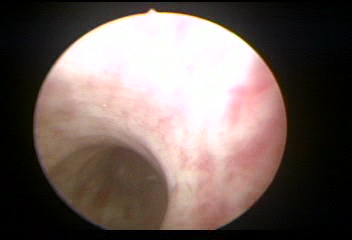
Modality: WLC
Class: Normal mucosa
Bladder cancer association: No